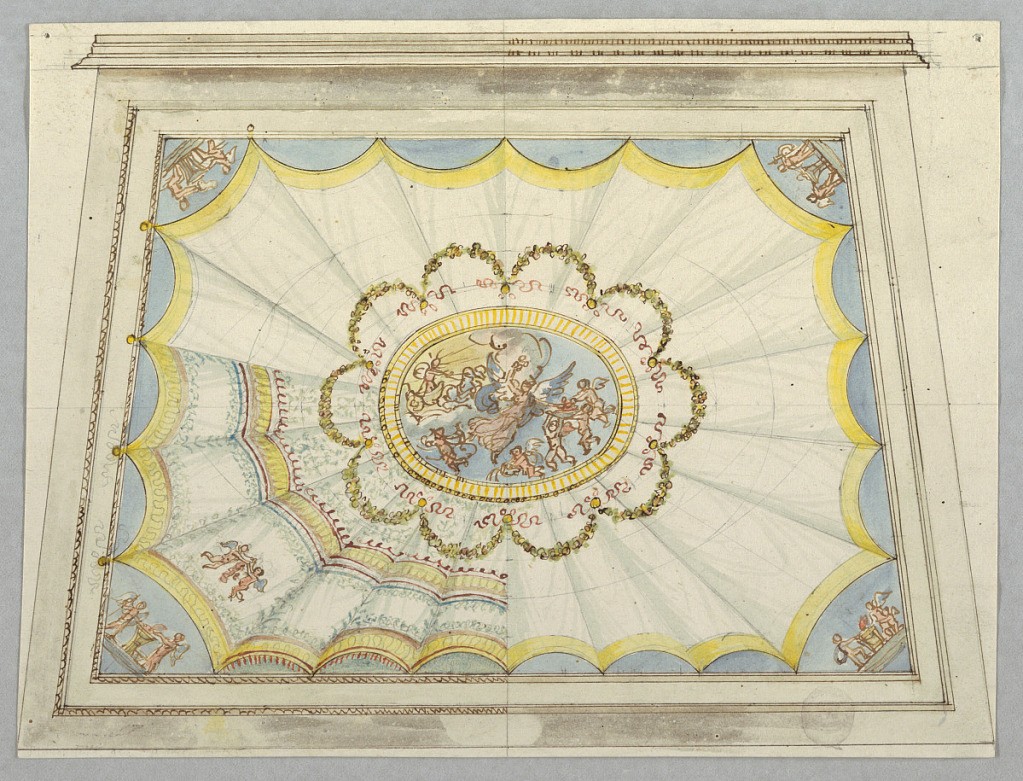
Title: A Canopied Ceiling with Aurora in Central Panel
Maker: Felice Giani, Italian, 1758–1823
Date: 1818–23
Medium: Pen and brown ink, brush and brown wash over traces of graphite on cream laid paper
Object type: Drawing
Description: Canopy scheme. Ovoid medallion showing rising of sun in center. Motif is surrounded by festoons. An otherwise undecorated white tent or one with stripes and other decorations, especially pairs of puttos facing the corners. Pairs of putti and altar shown in the corners on blue ground. Moldings outside.